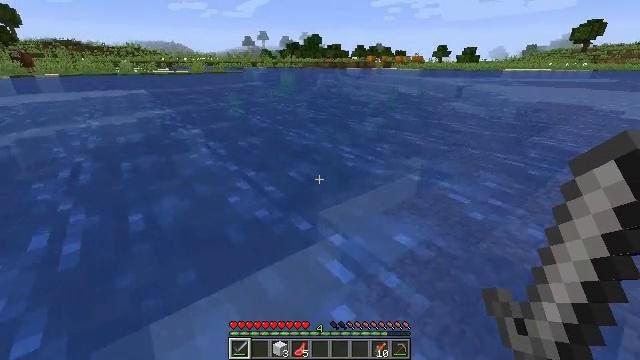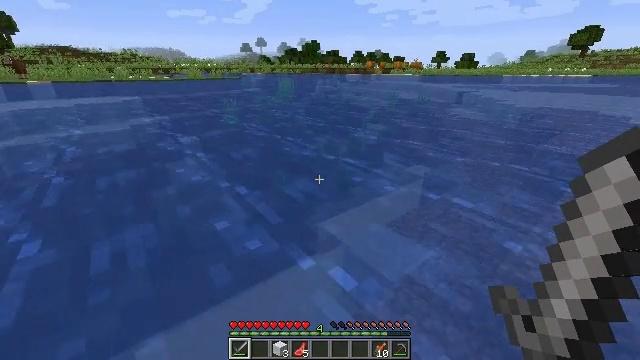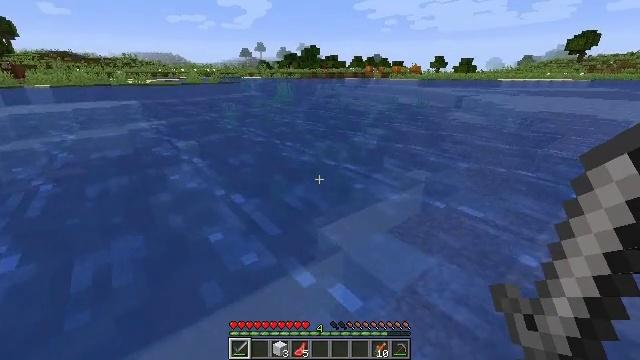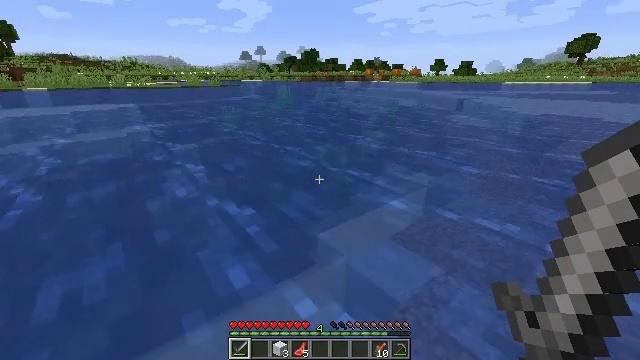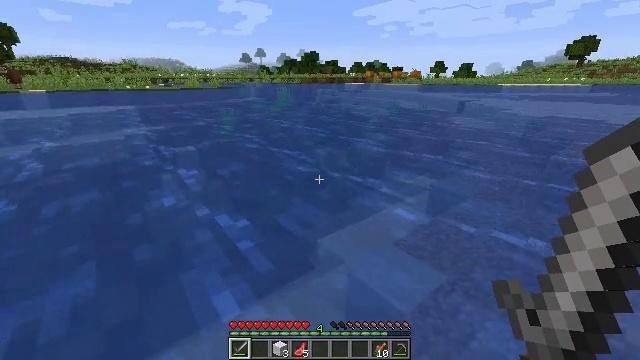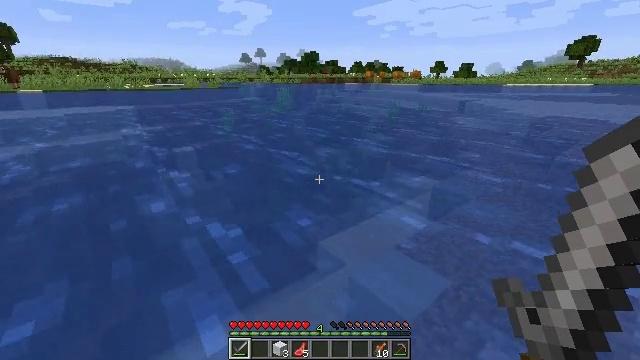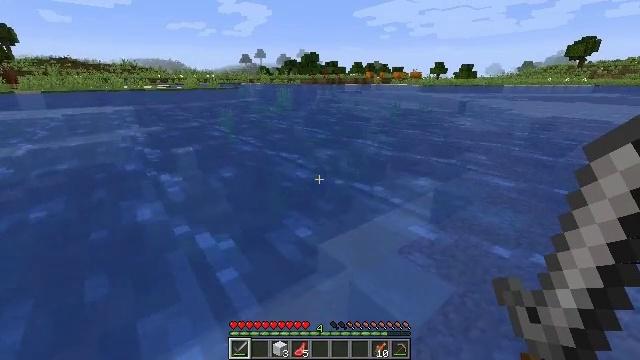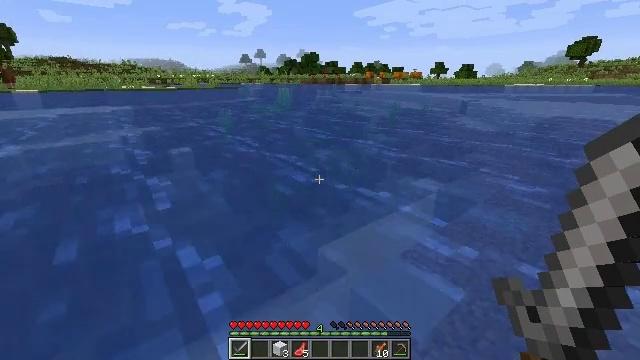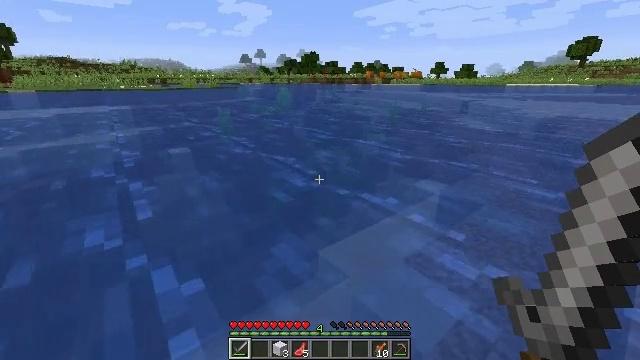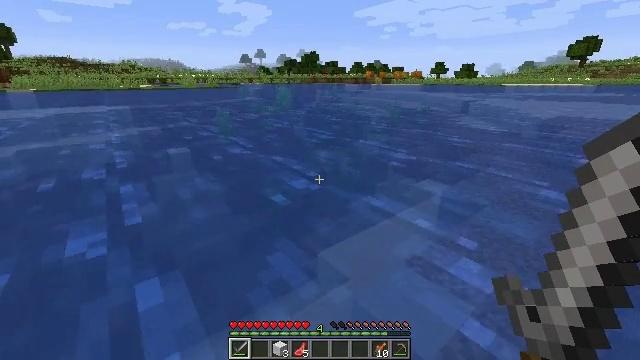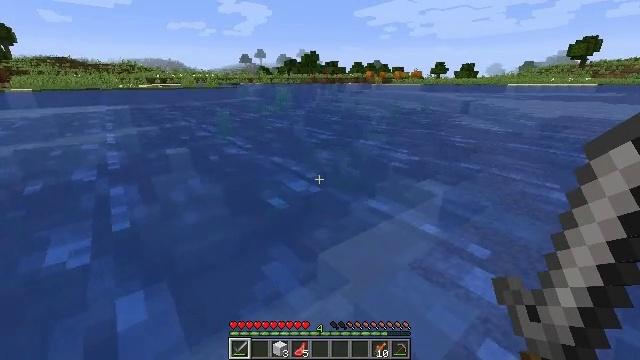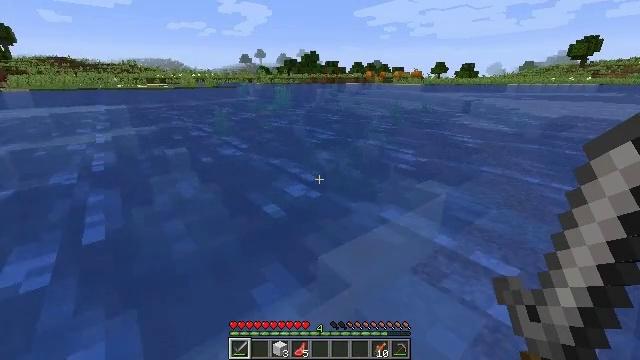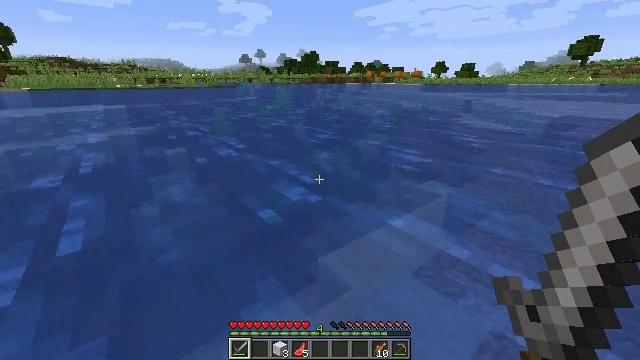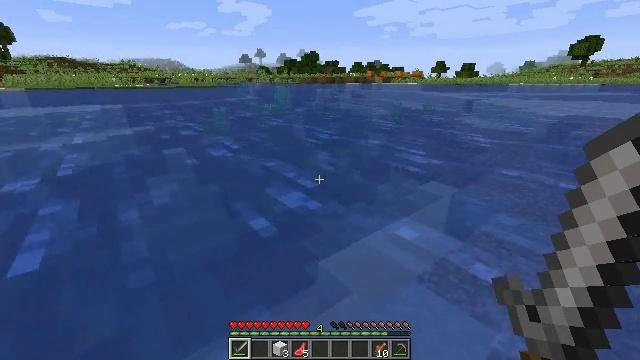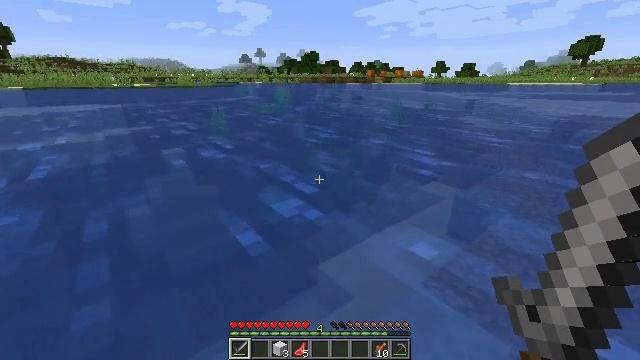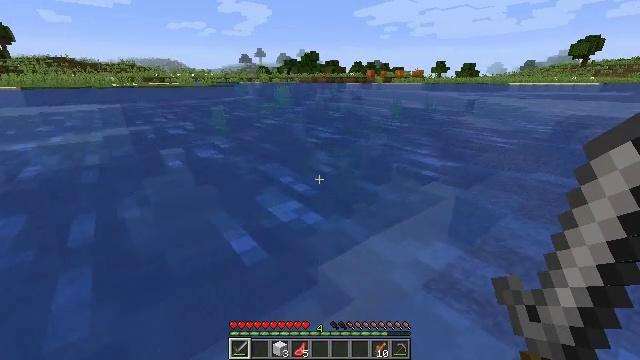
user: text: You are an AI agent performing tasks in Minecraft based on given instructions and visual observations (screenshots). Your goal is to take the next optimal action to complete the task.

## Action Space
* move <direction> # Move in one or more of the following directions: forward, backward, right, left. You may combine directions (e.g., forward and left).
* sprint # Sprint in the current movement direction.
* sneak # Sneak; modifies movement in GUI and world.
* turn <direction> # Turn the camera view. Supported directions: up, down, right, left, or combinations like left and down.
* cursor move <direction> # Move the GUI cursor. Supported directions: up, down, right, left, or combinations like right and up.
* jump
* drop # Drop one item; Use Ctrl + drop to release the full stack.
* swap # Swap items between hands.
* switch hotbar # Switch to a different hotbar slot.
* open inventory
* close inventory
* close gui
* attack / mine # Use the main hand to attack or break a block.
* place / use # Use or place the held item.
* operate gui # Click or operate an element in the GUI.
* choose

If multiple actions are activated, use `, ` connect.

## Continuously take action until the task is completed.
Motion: motion action
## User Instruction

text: Kill the salmon.
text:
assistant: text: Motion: move forward, turn up
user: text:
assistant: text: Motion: move forward
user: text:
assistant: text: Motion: move forward
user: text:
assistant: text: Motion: move forward
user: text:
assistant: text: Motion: move forward
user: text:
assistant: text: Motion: move forward
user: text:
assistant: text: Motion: move forward
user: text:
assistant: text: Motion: move forward
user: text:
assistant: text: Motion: move forward
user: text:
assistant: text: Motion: move forward
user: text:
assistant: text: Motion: move forward
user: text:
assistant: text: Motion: move forward
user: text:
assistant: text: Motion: move forward
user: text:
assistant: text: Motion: move forward
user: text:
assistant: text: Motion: move forward
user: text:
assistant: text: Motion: move forward
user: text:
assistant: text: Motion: move forward
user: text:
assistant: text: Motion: move forward
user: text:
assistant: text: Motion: move forward
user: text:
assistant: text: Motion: move forward
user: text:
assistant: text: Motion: move forward
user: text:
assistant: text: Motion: move forward
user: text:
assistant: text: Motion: move forward
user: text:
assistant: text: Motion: move forward
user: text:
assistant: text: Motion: move forward
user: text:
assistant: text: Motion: move forward
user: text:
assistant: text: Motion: move forward
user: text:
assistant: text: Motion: move forward
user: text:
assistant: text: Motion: move forward
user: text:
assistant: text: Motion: move forward